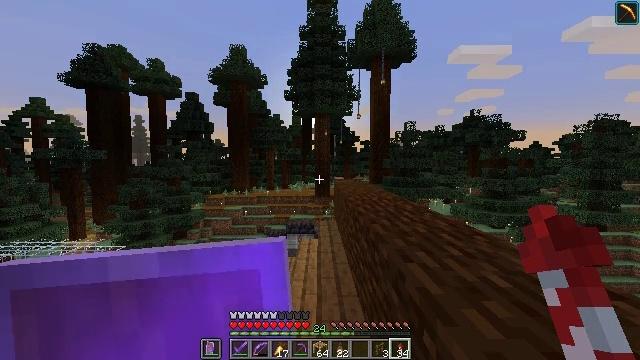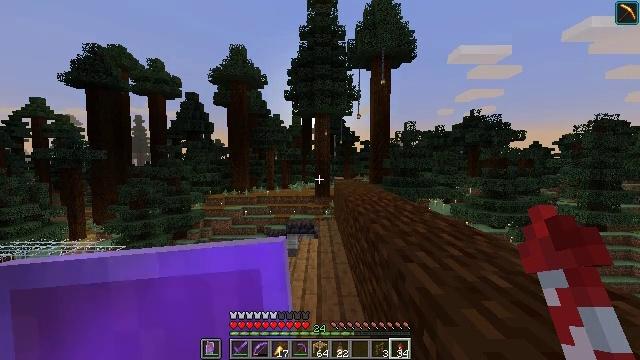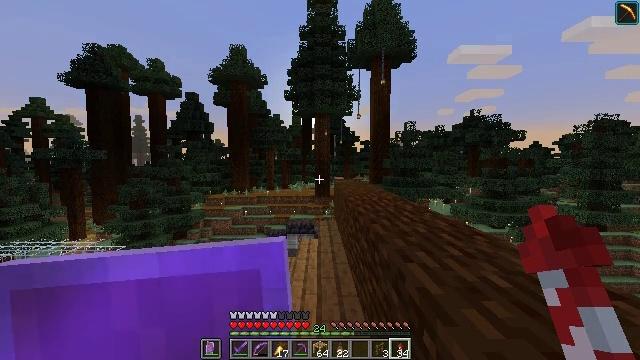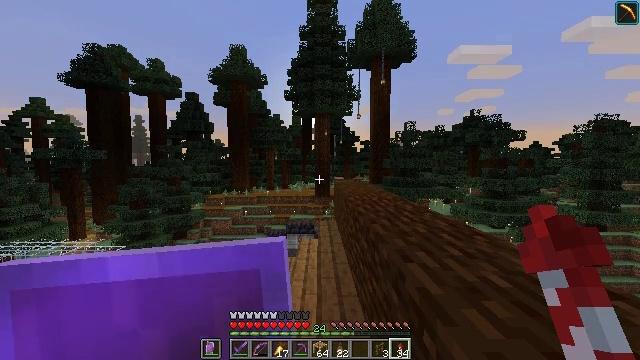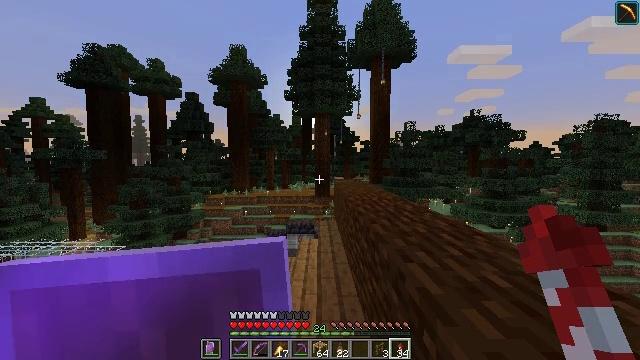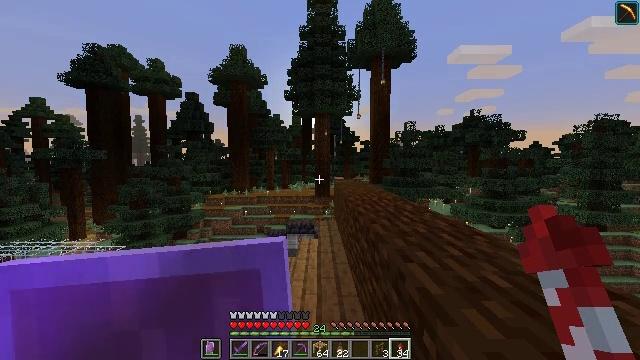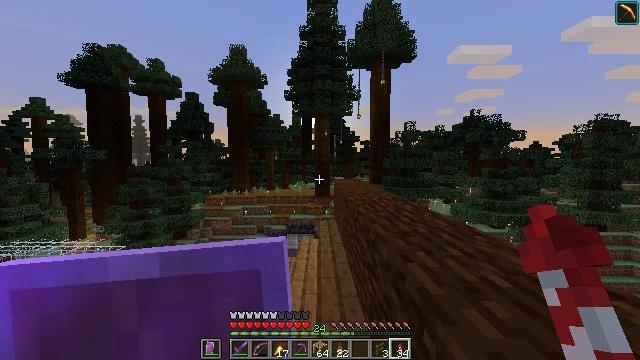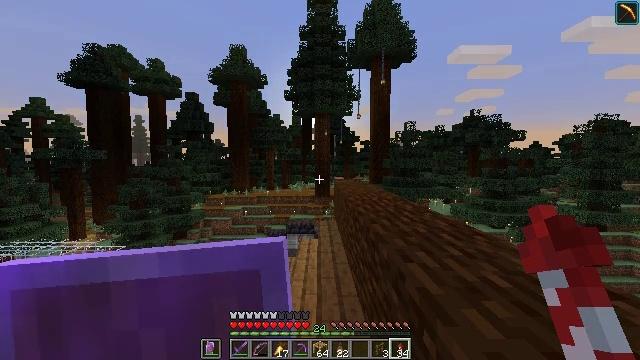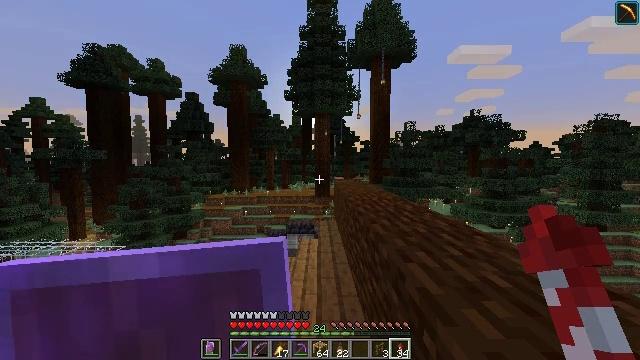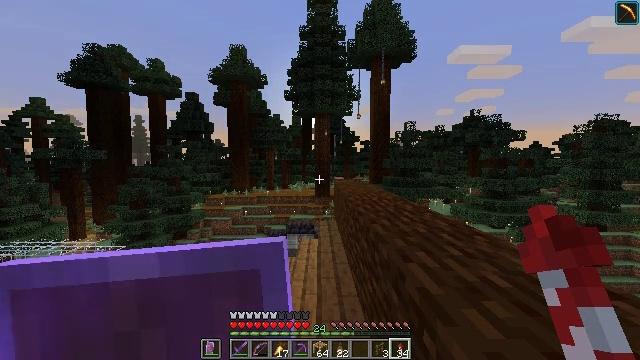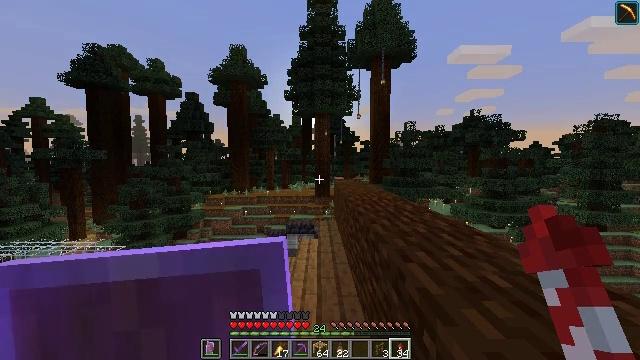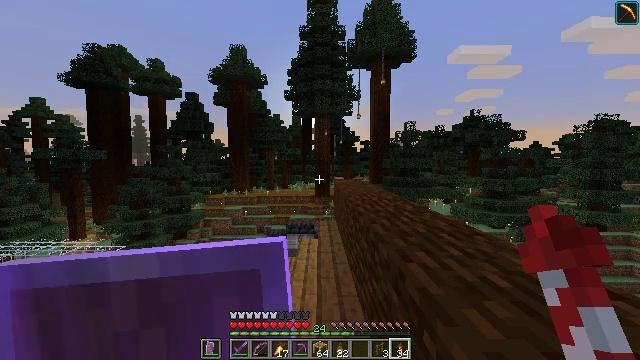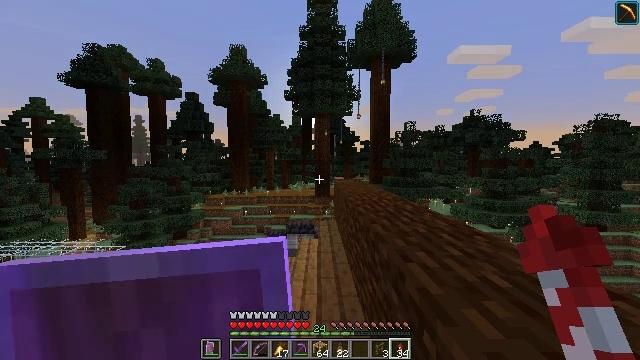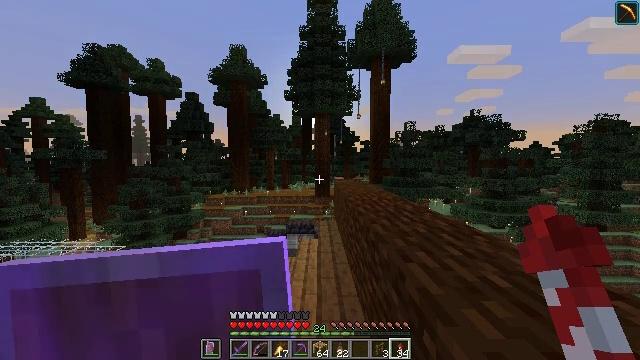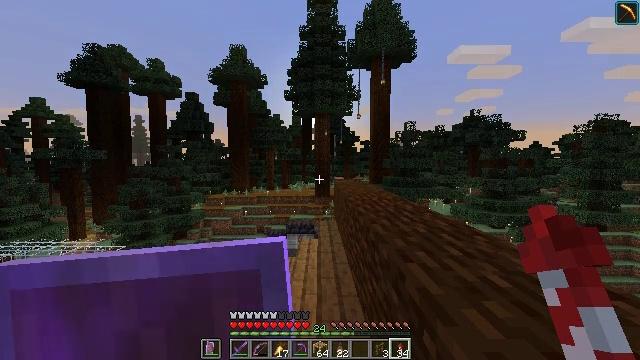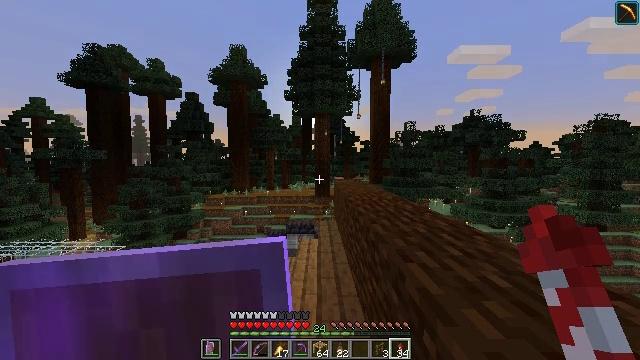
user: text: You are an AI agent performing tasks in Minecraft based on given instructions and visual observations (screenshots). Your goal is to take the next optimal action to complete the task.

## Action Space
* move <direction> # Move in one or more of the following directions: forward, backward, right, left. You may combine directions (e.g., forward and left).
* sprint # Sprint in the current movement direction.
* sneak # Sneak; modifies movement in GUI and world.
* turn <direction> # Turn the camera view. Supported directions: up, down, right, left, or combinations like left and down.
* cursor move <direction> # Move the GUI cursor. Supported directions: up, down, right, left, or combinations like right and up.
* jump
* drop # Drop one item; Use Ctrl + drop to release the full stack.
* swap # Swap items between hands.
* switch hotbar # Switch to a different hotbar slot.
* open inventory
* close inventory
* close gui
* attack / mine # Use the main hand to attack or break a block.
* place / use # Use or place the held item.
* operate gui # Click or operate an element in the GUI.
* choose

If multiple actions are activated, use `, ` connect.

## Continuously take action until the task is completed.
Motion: motion action
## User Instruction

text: Make a brown carpet from brown wool in the crafting menu.
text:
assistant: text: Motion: no_op
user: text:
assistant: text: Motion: no_op
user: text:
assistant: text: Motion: no_op
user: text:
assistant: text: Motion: no_op
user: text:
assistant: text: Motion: no_op
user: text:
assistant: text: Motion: no_op
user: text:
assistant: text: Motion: no_op
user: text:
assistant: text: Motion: no_op
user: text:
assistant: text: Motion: no_op
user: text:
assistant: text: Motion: no_op
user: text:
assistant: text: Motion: no_op
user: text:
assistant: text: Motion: no_op
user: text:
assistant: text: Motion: no_op
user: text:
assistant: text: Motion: no_op
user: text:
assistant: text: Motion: no_op
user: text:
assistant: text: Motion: no_op
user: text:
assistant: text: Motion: no_op
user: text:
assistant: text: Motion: no_op
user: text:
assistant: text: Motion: no_op
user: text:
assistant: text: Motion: no_op
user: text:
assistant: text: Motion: no_op
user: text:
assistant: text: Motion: no_op
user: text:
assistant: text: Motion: no_op
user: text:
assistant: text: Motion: no_op
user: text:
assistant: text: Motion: no_op
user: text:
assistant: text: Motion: no_op
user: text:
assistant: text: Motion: no_op
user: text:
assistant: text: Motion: no_op
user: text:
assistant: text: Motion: no_op
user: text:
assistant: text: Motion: no_op